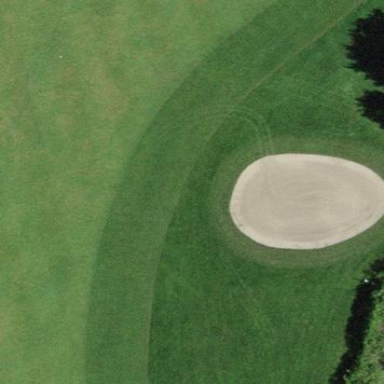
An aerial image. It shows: Golf bunker filled with sandy terrain.